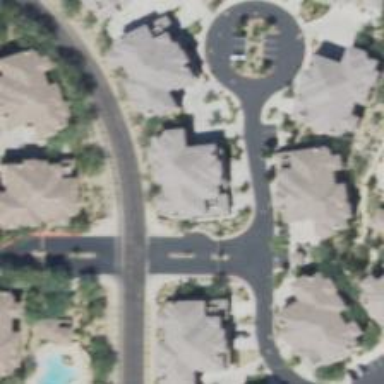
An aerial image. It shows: Residential road with asphalt surface.